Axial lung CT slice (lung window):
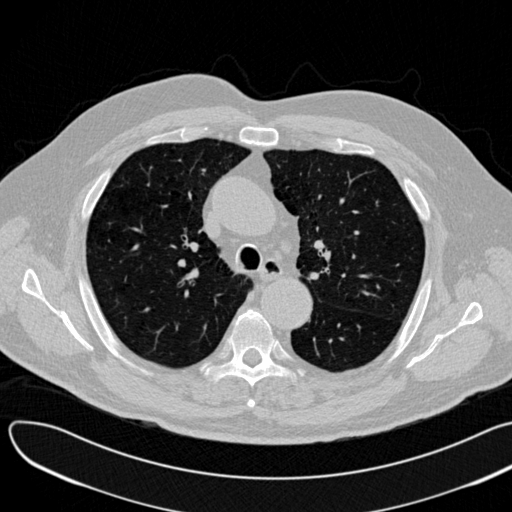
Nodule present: no